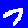
Digit: 7